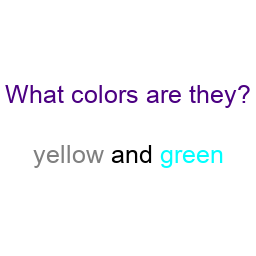
Color: gray, cyan
Color name shown: yellow, green
Background color: white
Question text color: indigo